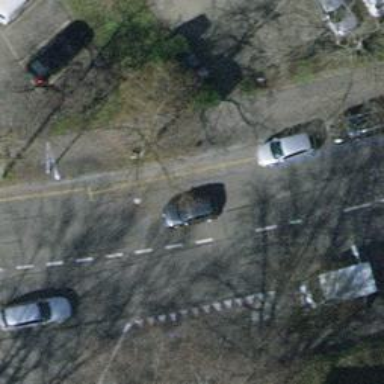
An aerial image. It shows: Avenue lined with trees.